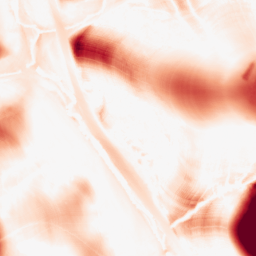
Category: morphological
Decomposition family: morphological
Decomposition parameters: operation: opening
size: 50
Upsampling method: cubic_mitchell
Upsampling parameters: scale: 8
Upsampling scale: 8